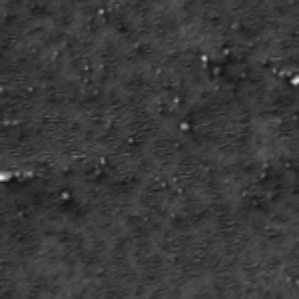
Label: frost